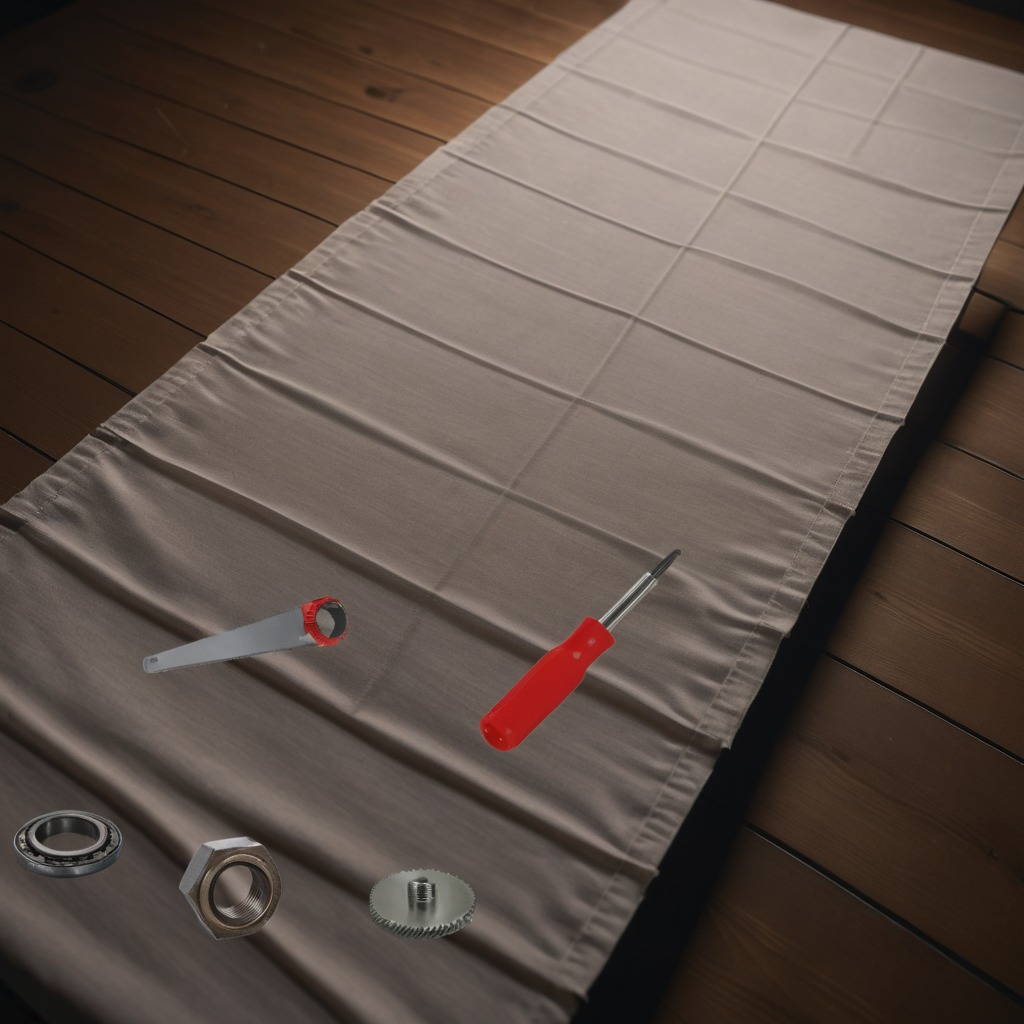
A metal ball bearing, a steel gear with teeth, a handheld metal saw, a screwdriver, and a metal nut are lying on the wooden table.